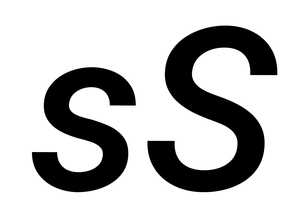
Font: Roboto-Italic_Medium_Italic